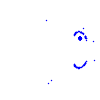
Particle: pion